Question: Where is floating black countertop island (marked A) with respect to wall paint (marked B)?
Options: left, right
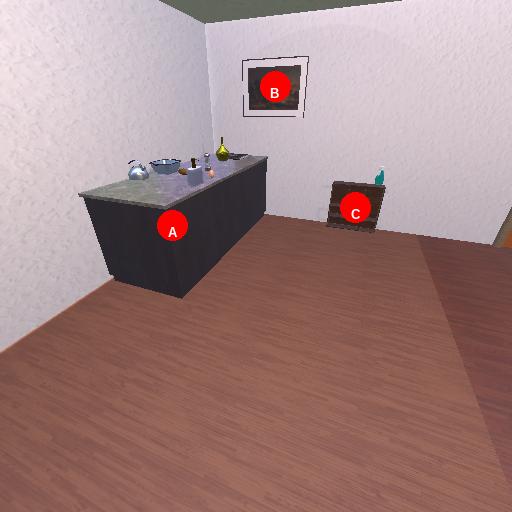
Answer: left